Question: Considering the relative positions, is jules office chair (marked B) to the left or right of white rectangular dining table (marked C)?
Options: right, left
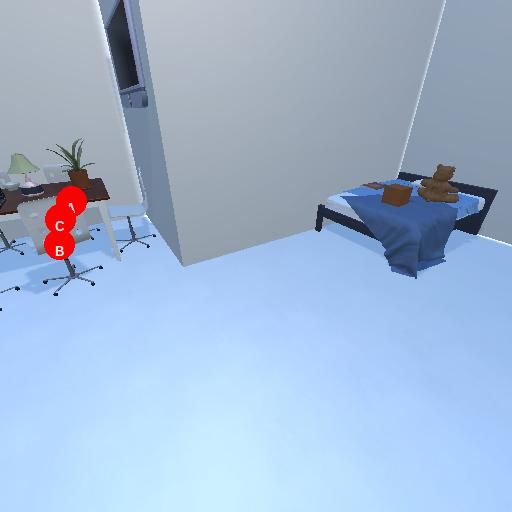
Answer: right